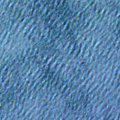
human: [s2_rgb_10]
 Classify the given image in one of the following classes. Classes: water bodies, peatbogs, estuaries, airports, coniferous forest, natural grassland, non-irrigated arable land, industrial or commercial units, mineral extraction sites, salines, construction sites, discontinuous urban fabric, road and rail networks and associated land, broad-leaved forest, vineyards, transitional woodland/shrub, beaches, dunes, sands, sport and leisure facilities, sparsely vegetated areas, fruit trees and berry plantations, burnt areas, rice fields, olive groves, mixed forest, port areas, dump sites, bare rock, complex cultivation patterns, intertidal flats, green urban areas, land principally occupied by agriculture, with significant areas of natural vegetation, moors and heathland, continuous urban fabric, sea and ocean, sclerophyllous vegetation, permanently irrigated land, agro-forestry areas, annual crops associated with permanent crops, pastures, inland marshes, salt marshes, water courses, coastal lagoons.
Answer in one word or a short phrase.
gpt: sea and ocean